Question: I have WAMP installed on Windows, and I can't seem to get the "privileges" tab to show in PhpMyAdmin no matter what. Reading other forum discussions and articles, I have done the following:
- - - - -
Through those tests, I have gotten the following error: 'Can't find file: 'user' (errno: 2)'. A google search for a solution to that proved futile. Any help would be appreciated

Thanks
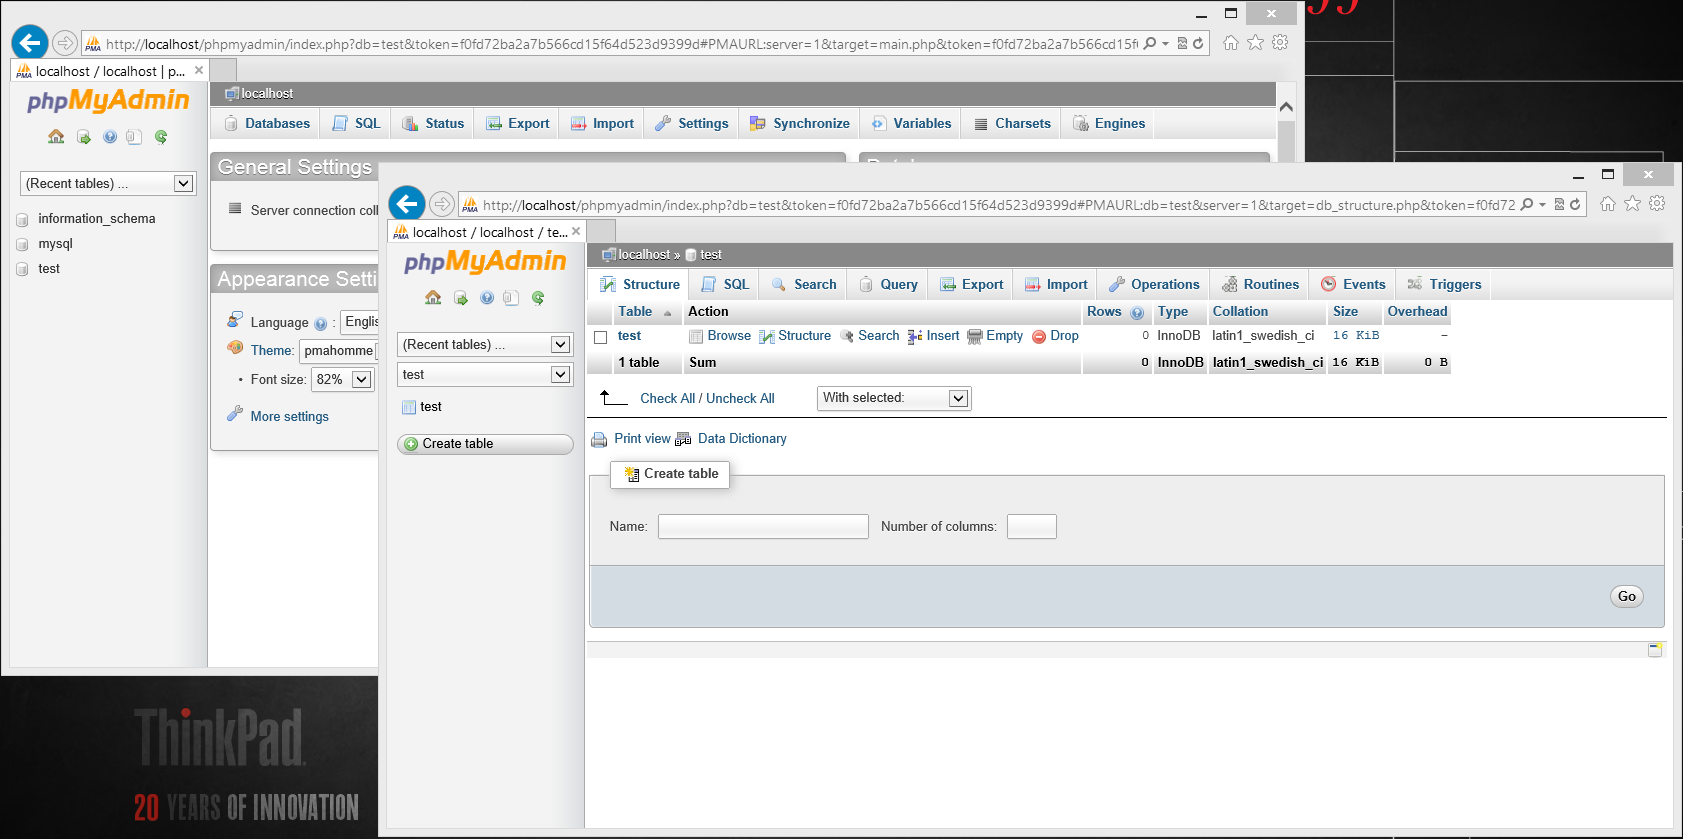
Answer: If you are sure that you are running as root, try clearing your cookies then refresh. This, AFAIK, is a bug affecting Google Chrome in particular but I can't say for certain for other browsers. Note that you can select what cookies to delete via the developers tab in Chrome. You need to delete only the localhost cookies.
Edit:
Oh no. So you've really deleted the 'user' table. My suggestion is that you either find CREATE scripts for the tables in database 'mysql' or do a complete reinstall (as it appears, you don't have much DB's to lose anyway). Just for the record:
'''
mysql> USE mysql;
Database changed
mysql> SHOW TABLES;
+---------------------------+
| Tables_in_mysql |
+---------------------------+
| columns_priv |
| db |
| event |
| func |
| general_log |
| help_category |
| help_keyword |
| help_relation |
| help_topic |
| host |
| ndb_binlog_index |
| plugin |
| proc |
| procs_priv |
| proxies_priv |
| servers |
| slow_log |
| tables_priv |
| time_zone |
| time_zone_leap_second |
| time_zone_name |
| time_zone_transition |
| time_zone_transition_type |
| user |
+---------------------------+
24 rows in set (0.00 sec)
'''